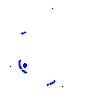
Particle: pion